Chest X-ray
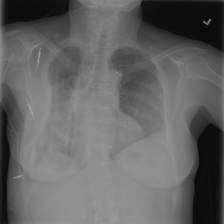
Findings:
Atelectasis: negative
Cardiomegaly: negative
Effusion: negative
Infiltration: positive
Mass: positive
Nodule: negative
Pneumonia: negative
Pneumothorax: negative
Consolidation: negative
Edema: negative
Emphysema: negative
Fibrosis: negative
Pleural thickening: negative
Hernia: negative